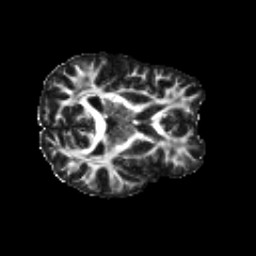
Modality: FA
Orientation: axial
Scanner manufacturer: siemens
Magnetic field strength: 3 T
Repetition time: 4.16 s
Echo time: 0.0806 s